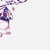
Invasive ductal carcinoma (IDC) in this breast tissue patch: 0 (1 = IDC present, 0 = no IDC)